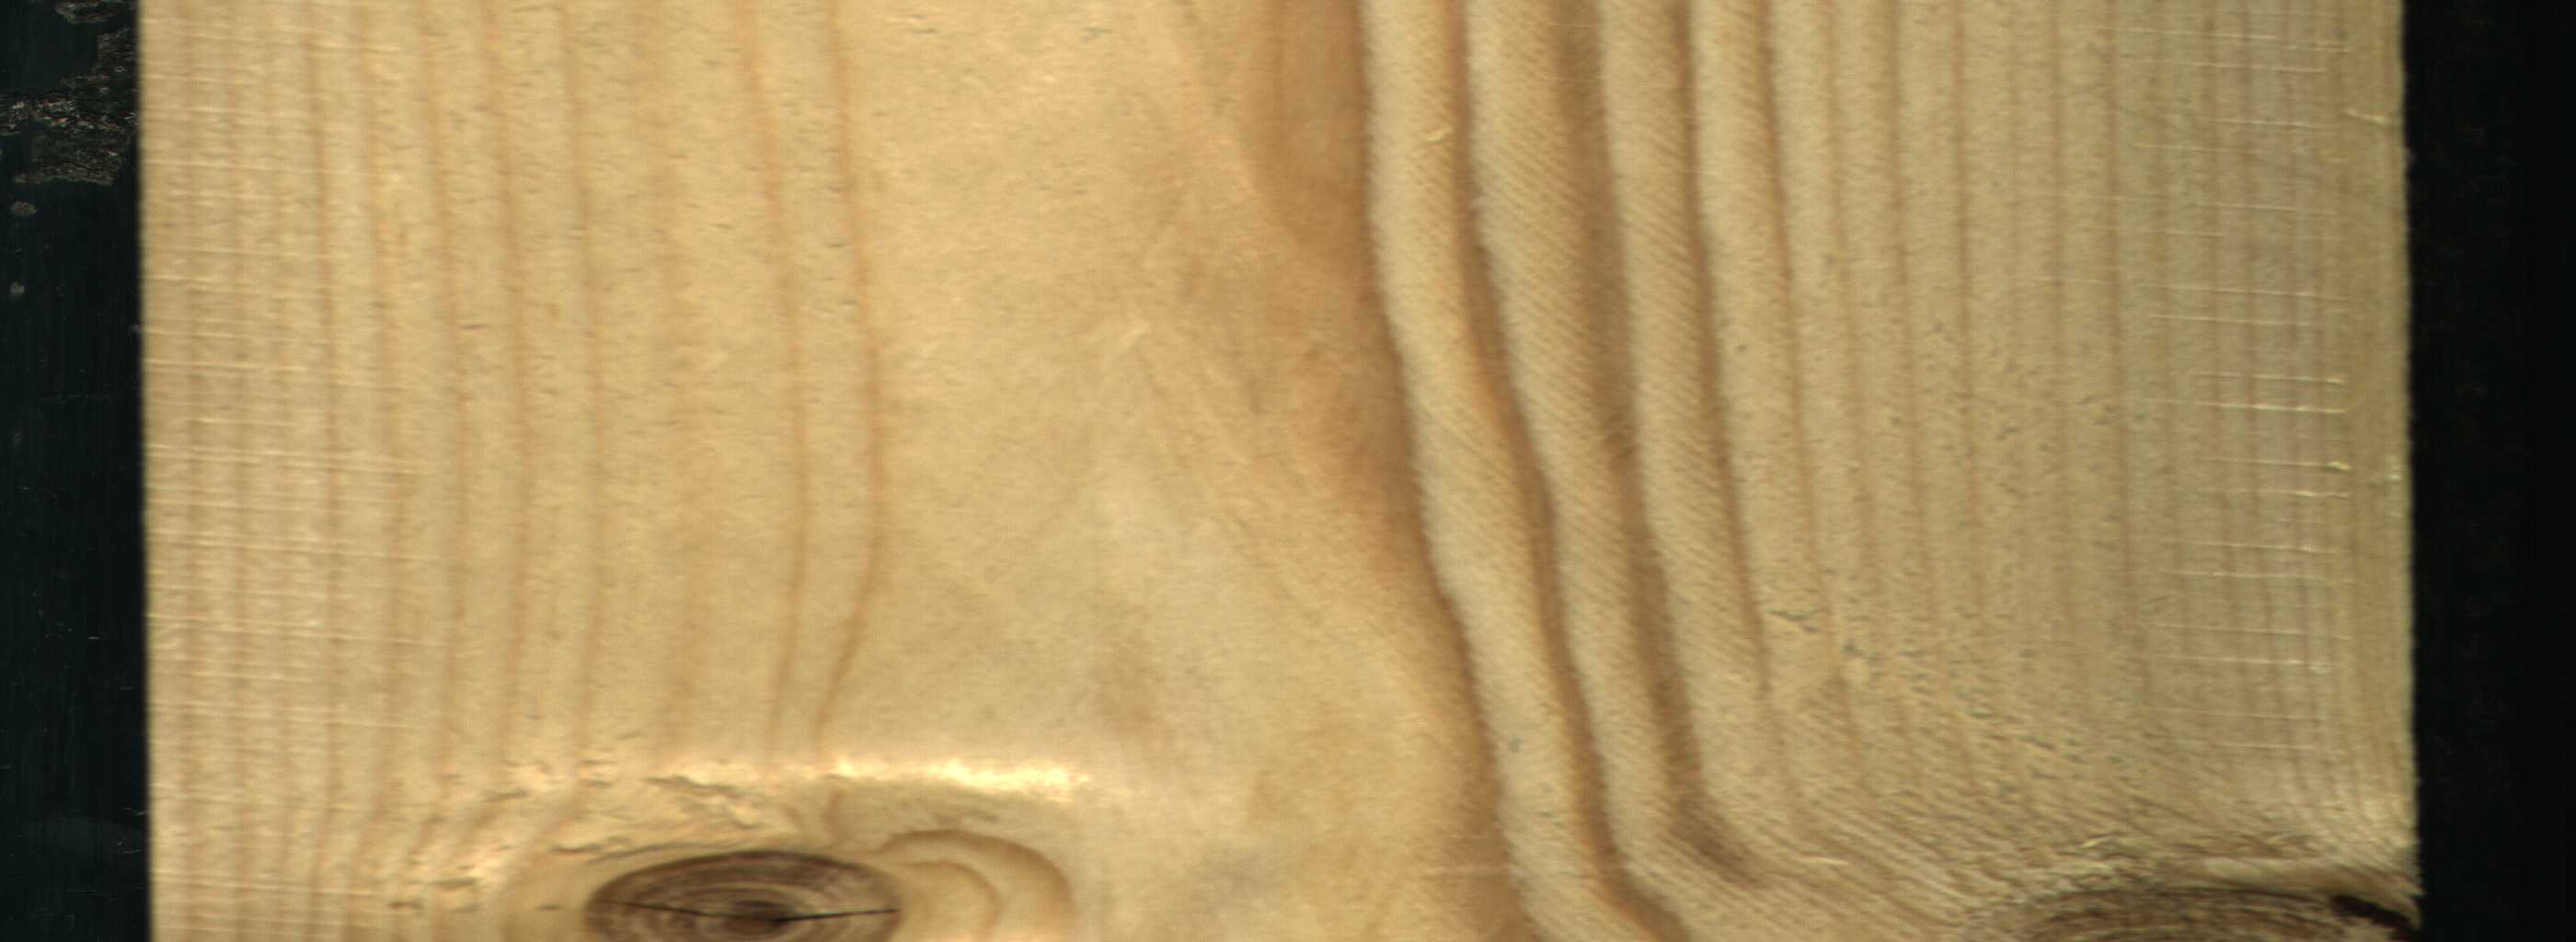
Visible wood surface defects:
knot_with_crack
Knot_missing
Dead_Knot
Dead_Knot
Live_Knot